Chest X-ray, PA view. Patient: 52 years old, sex M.
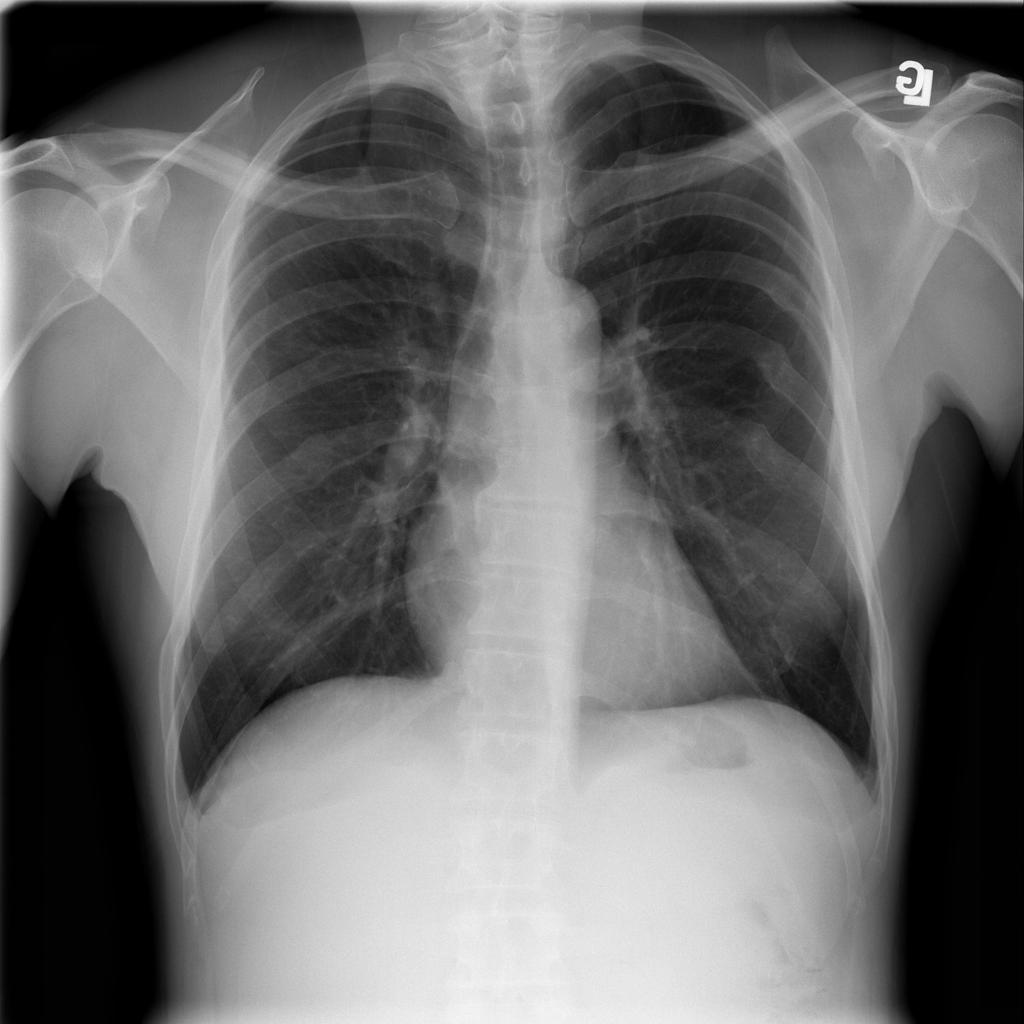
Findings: No Finding